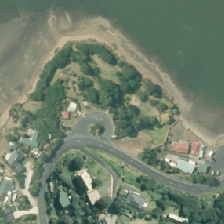
Land cover: urban_build_up